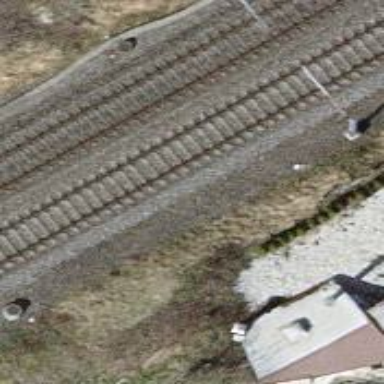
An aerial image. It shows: Railway signal.